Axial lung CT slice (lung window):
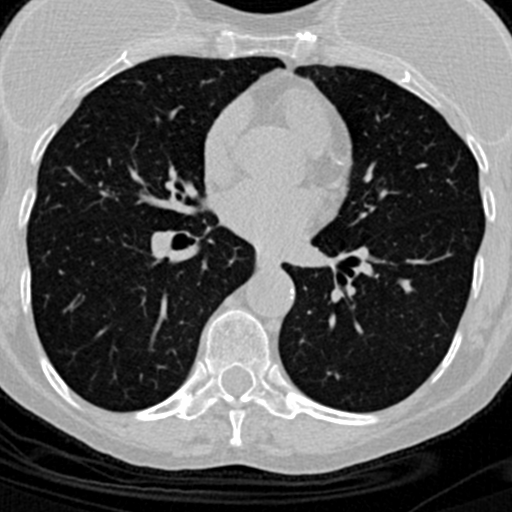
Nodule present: no